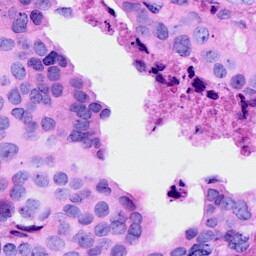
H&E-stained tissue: Breast